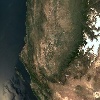
Label: land